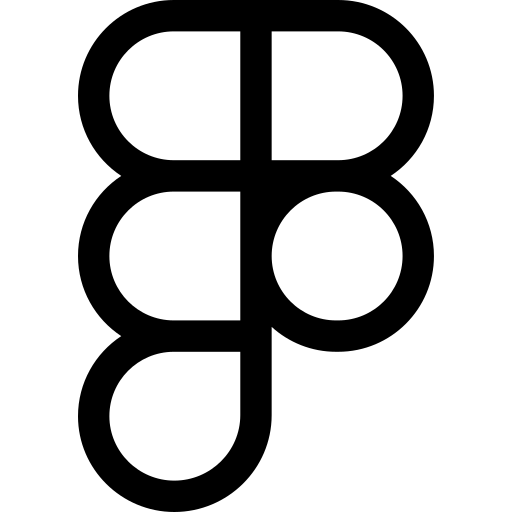
Tags: icon, FontAwesome, fa-icon, brand, figma